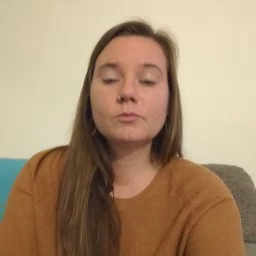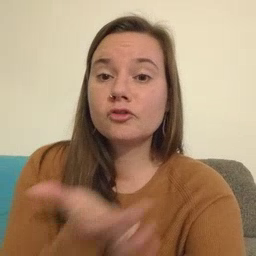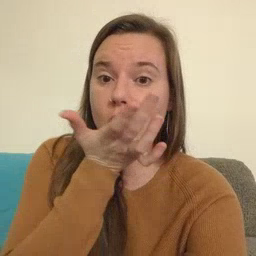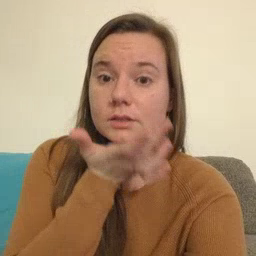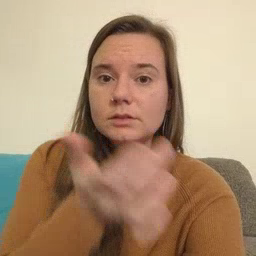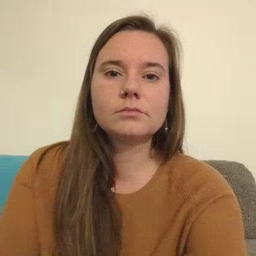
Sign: grass